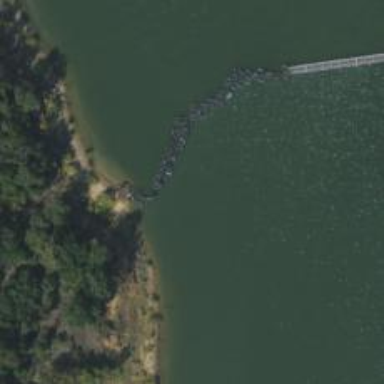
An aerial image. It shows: Breakwater structure.